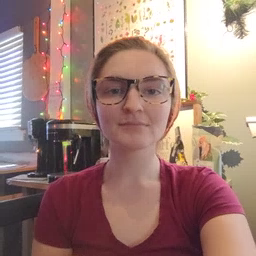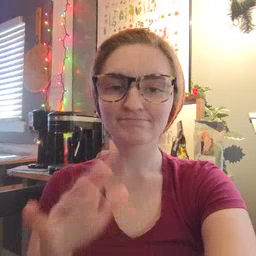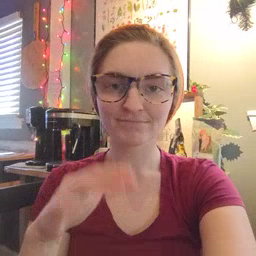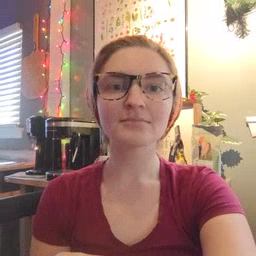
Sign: finger